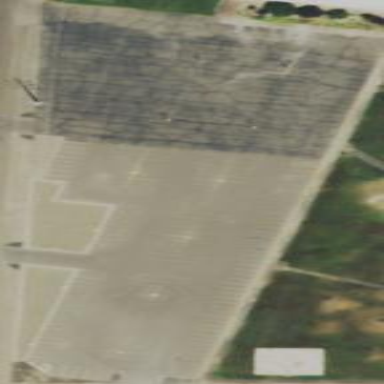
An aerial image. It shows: Parking area.